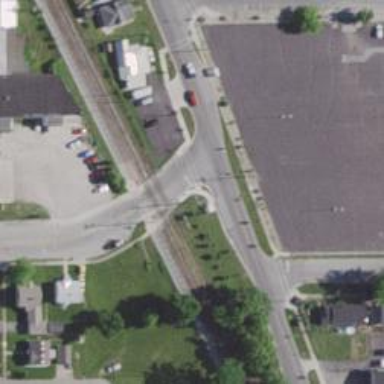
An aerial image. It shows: Railway crossing.